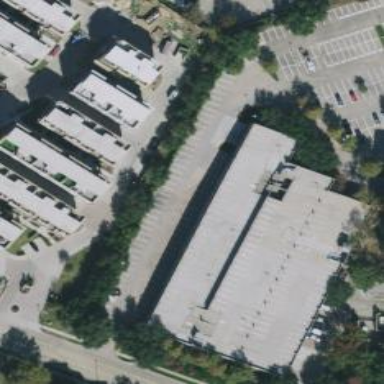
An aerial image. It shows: Multi-storey parking building.